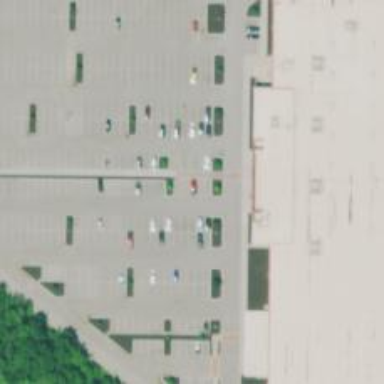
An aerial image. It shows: Parking space.